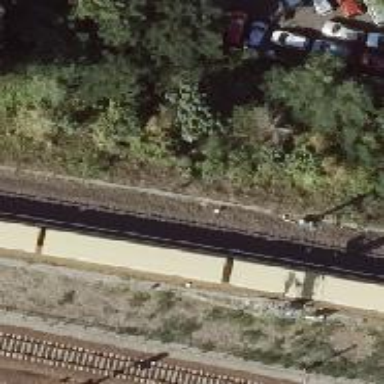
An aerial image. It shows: Railway signal.